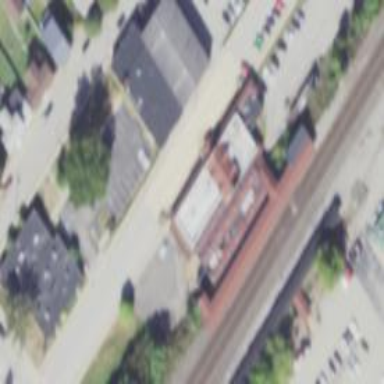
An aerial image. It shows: Train station building.